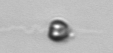
Label: Apedinella